Field crop: maize
Growth stage: 2
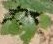
Species: chenopodium